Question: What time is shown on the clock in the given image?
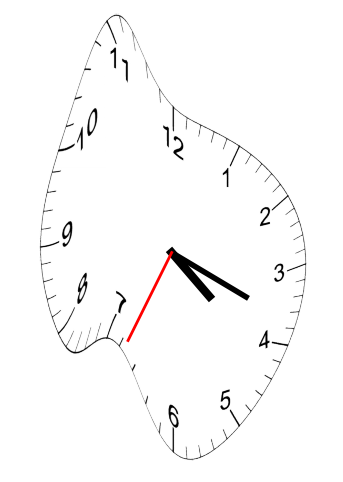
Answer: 04:18:34